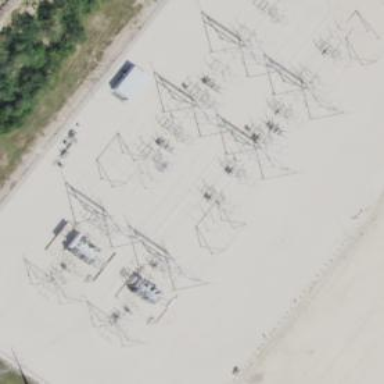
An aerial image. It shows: Fence surrounds transmission level power substation.